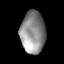
Tissue: lung
Cell type: Epithelial cells
Senescence score: 0.2299
Nuclear area (px): 1018
Mean DAPI intensity: 139.706